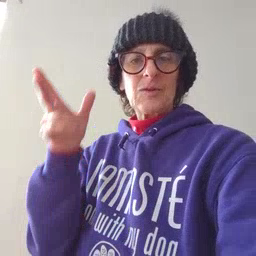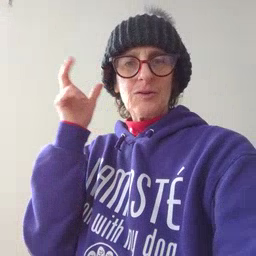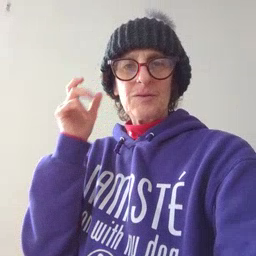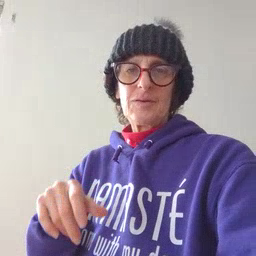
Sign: hear